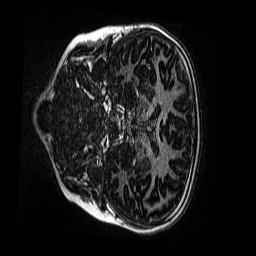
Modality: MP2RAGE
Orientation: coronal
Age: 9
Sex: female
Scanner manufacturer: siemens
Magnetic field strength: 3 T
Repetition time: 4 s
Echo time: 0.00299 s